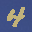
Label: 4